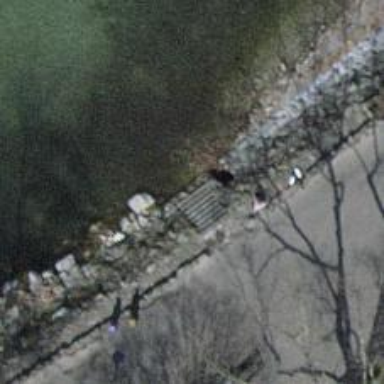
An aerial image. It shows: Road with steps.